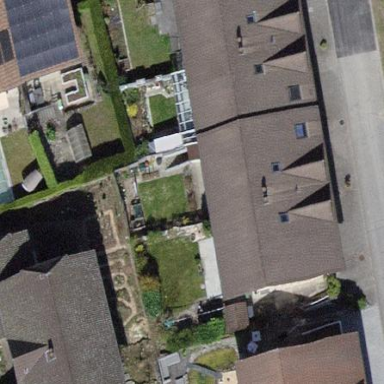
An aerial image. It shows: Terrace building.